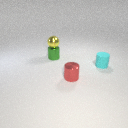
small green metal cylinder to the left of small red metal cylinder